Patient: sex M, age 57
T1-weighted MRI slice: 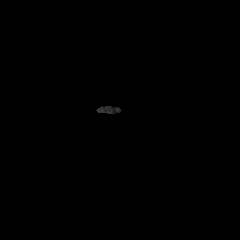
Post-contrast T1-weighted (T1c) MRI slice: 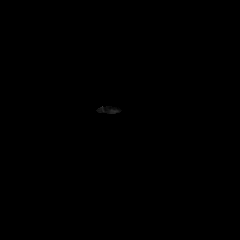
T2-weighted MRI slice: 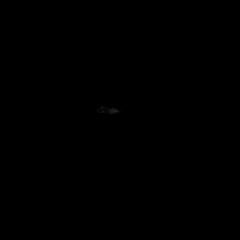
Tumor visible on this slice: no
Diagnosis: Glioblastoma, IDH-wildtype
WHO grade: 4